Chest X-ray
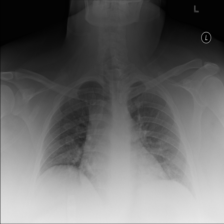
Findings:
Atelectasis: negative
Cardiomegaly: negative
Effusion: negative
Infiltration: negative
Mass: negative
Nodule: negative
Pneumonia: negative
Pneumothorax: negative
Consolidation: positive
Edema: negative
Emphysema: negative
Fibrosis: negative
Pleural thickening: negative
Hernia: negative